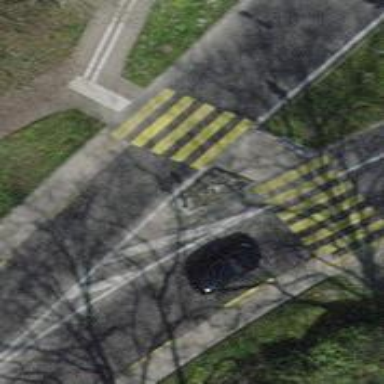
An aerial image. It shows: Marked road crossing.